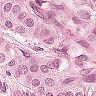
Metastatic tissue present: yes